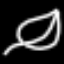
Label: leaf